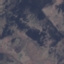
Label: HerbaceousVegetation